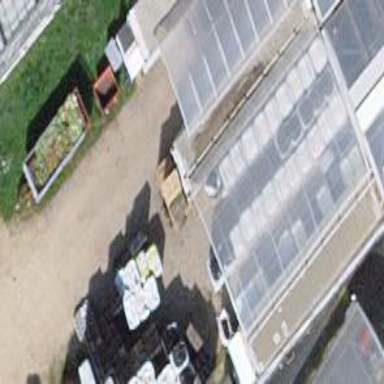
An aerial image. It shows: Greenhouse.